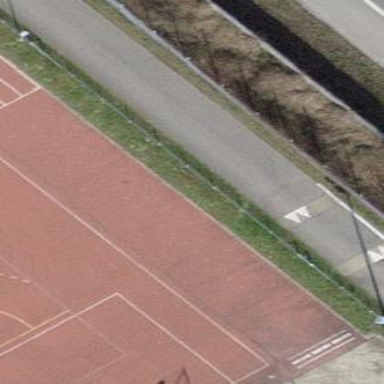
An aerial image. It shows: Track for long jump on leisure land.